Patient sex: M
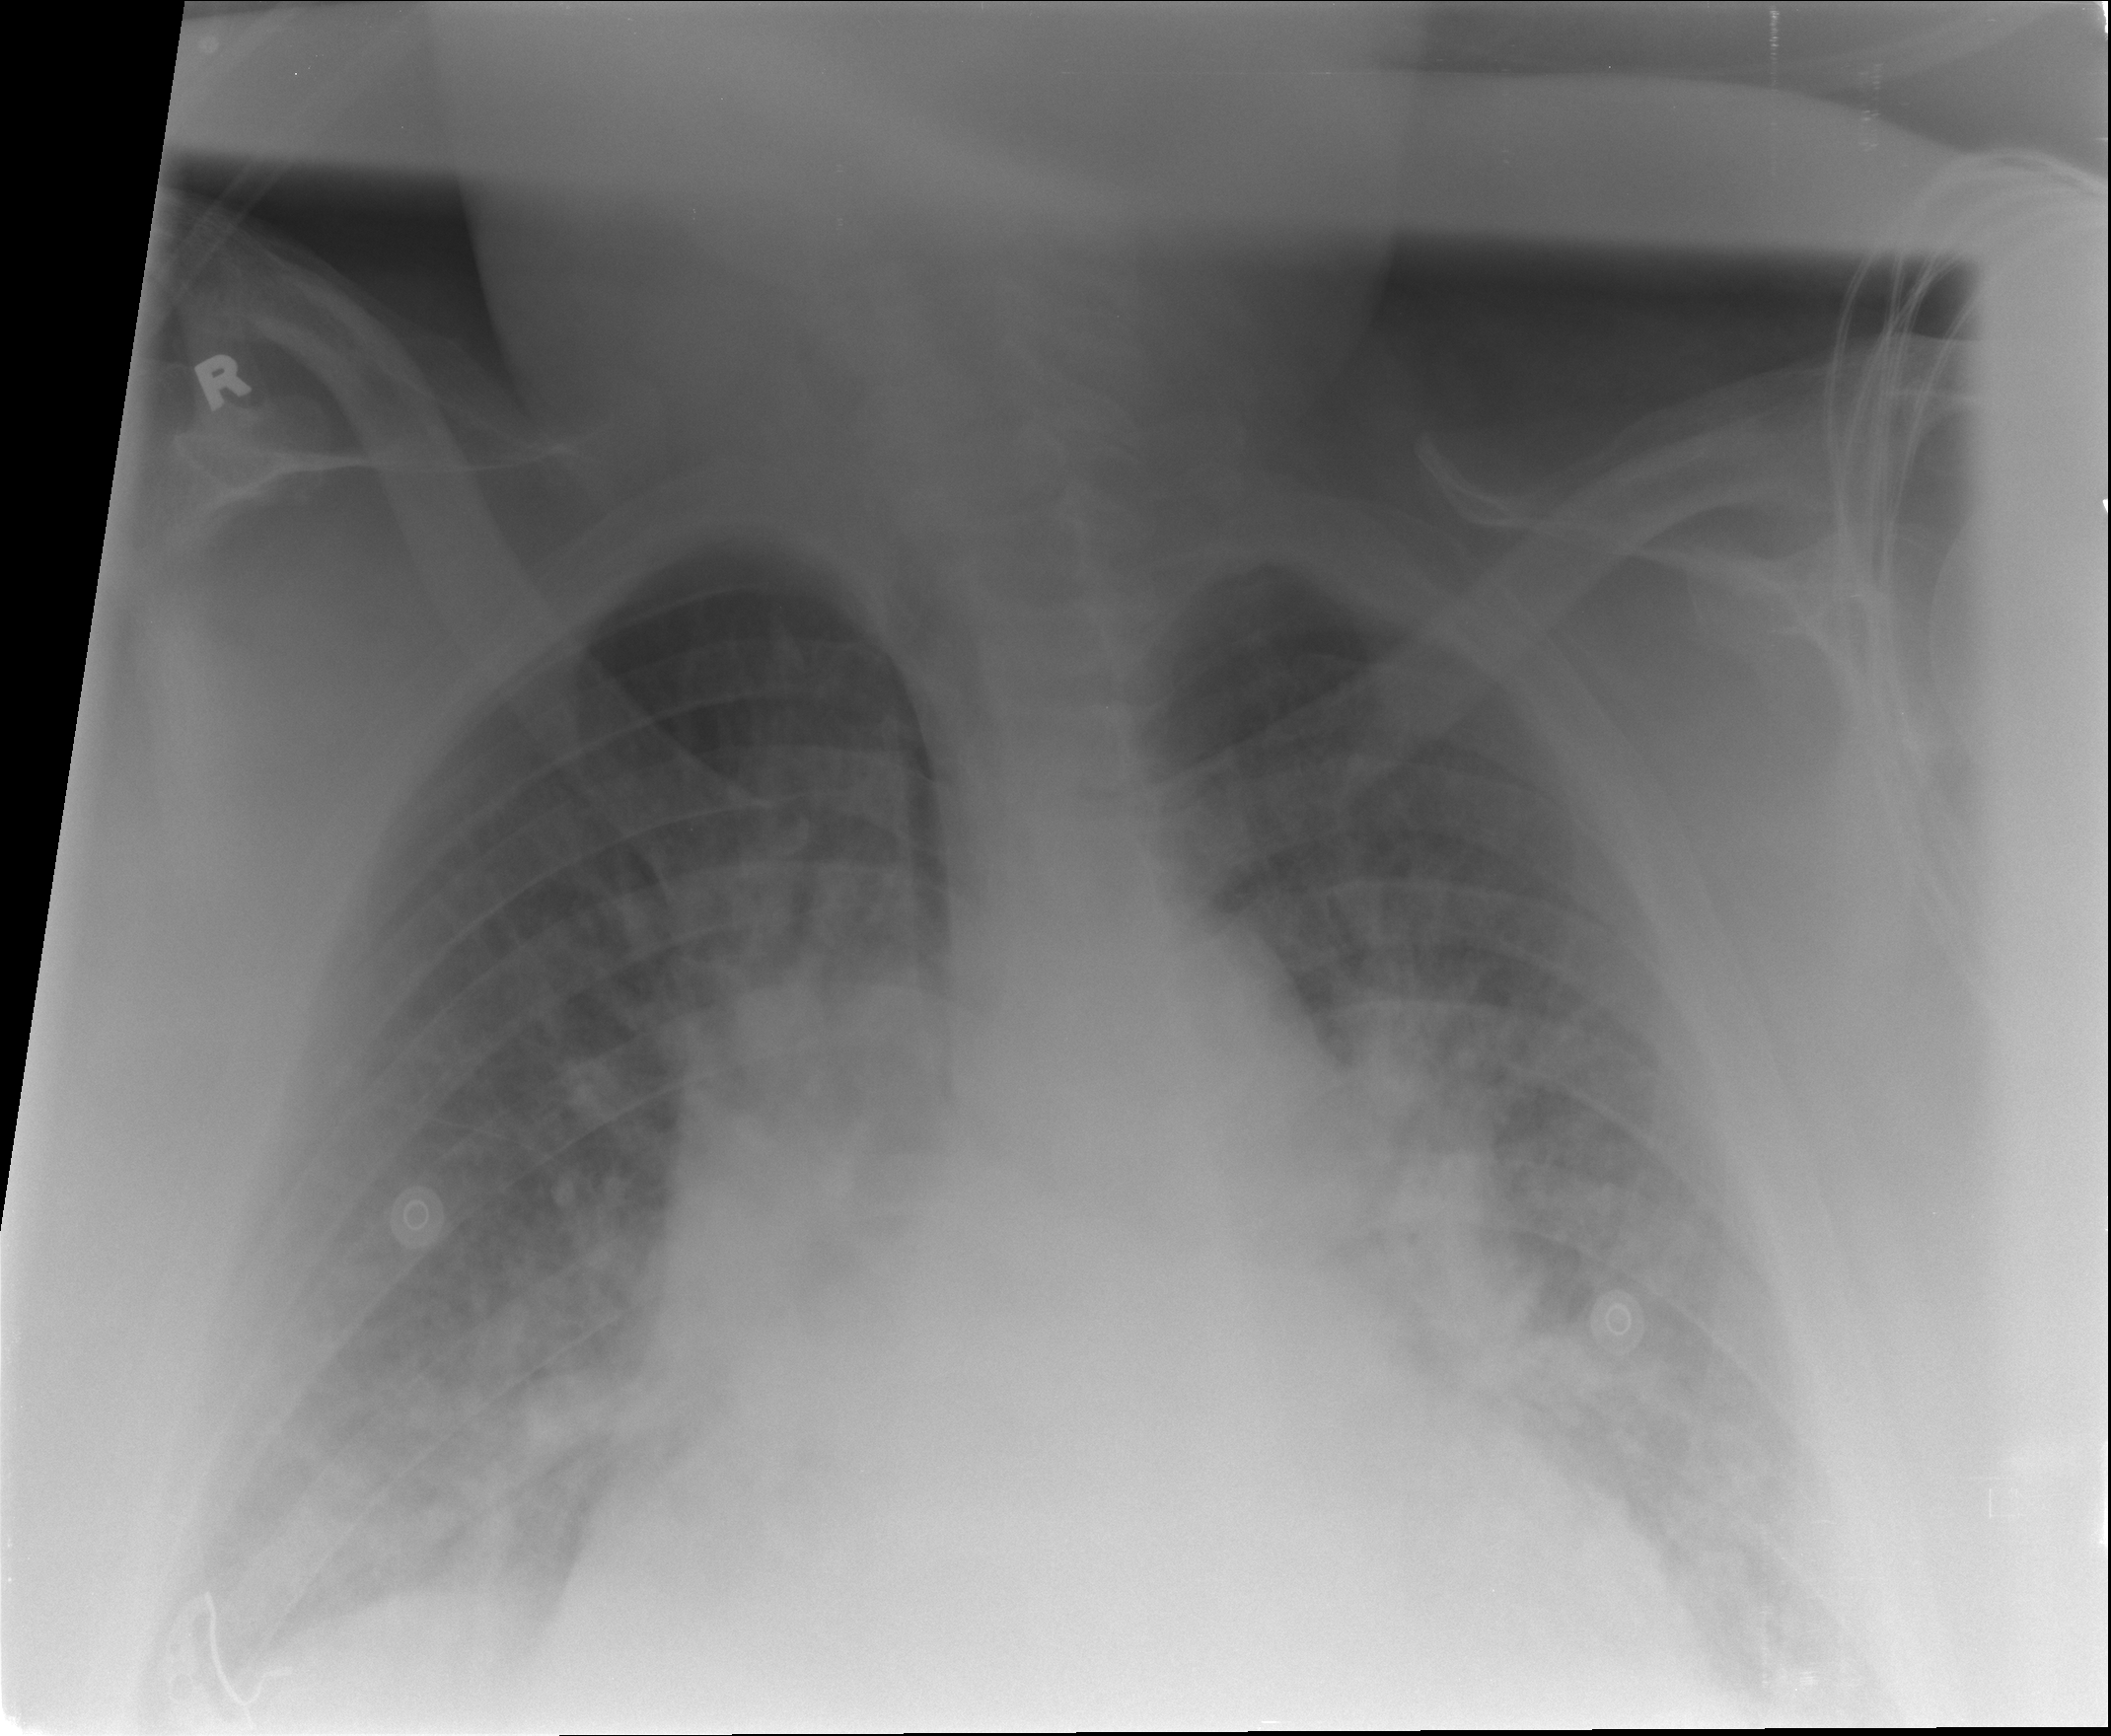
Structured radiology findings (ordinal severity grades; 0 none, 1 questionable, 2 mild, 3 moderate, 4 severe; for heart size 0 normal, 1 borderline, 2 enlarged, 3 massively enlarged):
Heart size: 2
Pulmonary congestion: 2
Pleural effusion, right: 0
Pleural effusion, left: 0
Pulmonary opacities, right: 2
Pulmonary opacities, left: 2
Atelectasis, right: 2
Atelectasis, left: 2